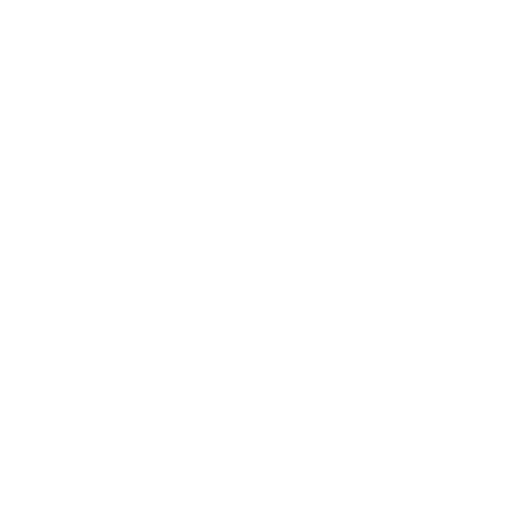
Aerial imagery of cape in Alaska named Form Point containing only unknown